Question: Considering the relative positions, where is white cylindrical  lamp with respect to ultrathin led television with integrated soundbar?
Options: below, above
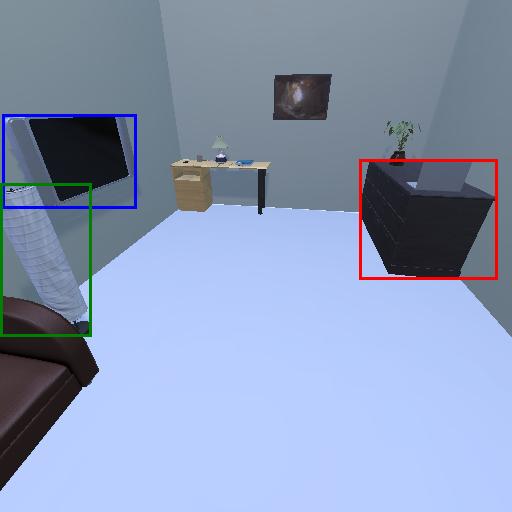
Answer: below